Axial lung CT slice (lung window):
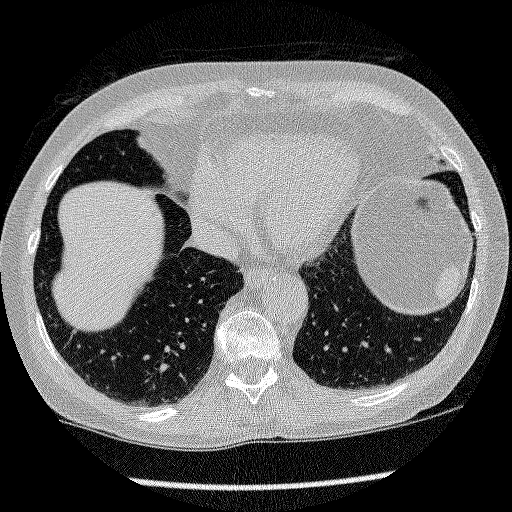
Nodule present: no